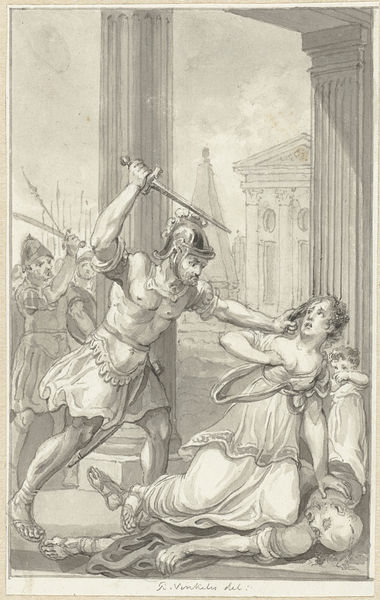
Titel: Het gezin van keizer Caius vermoord
Künstler: Reinier Vinkeles
Standort: Amsterdam
Institution: Rijksmuseum
Schlagwörter: soldier, sword, man